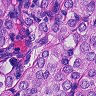
Metastatic tissue present: yes